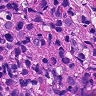
Metastatic tissue present: yes